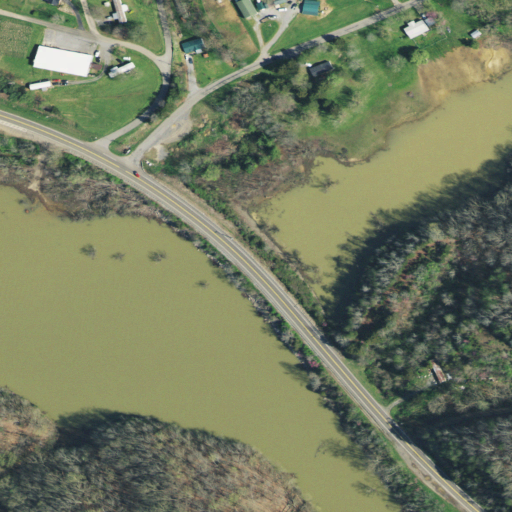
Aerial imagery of valley in Tennessee named Brooks Hollow containing deciduous forest, open water, pasture, low intensity development, open development, medium intensity development, grassland, barren land, and shrub